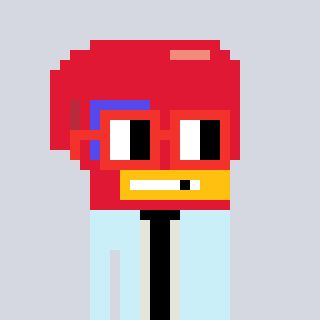
a pixel art character with square red glasses, a boxing glove-shaped head and a cold-colored body on a cool background